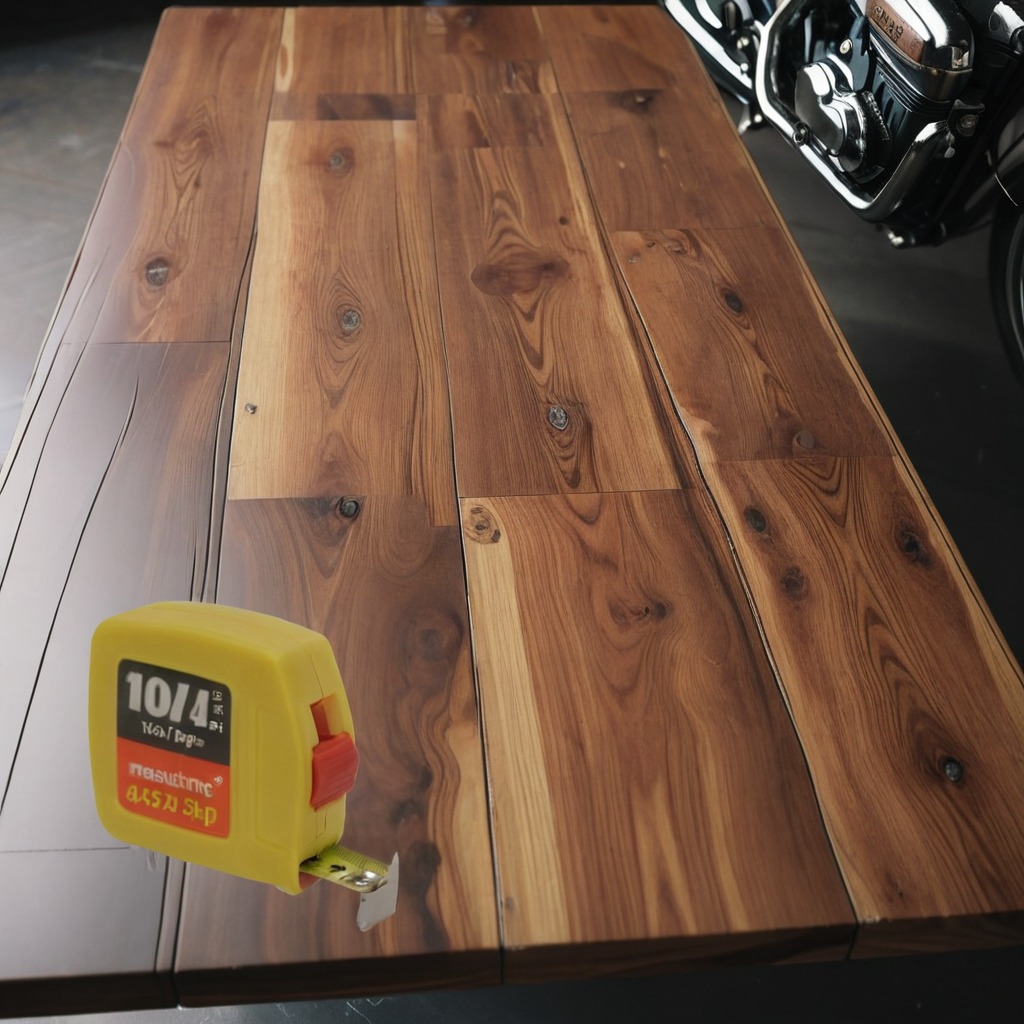
A measuring tape lies on the oil-spilled wooden table in a vintage motorcycle garage.